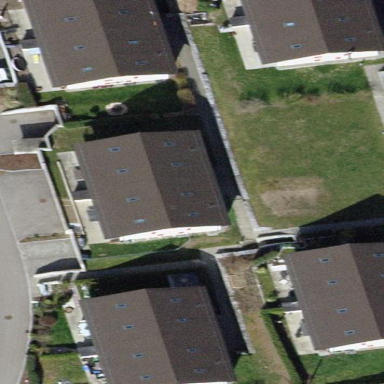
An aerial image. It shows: Semidetached house with gabled roof.